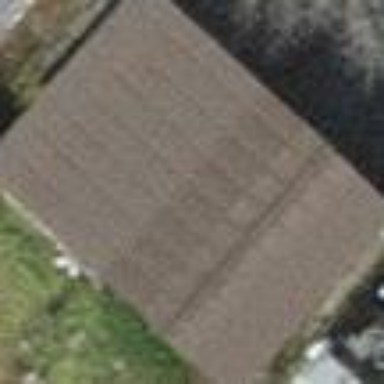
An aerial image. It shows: Group of garages.